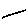
Label: line